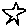
Label: star